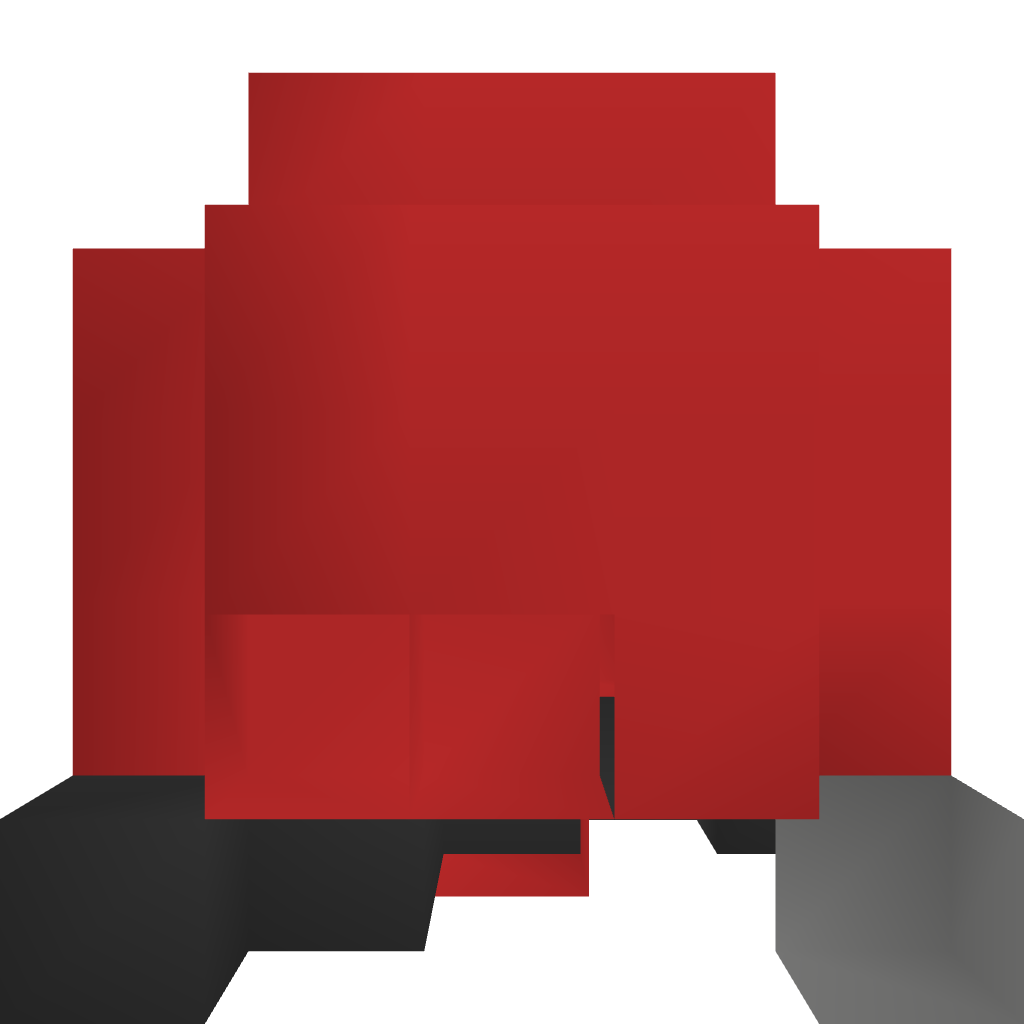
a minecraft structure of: Mushroom